Question: I have simple RMarkdown document:
'''
---
output:
word_document: default
html_document: default
---
'''{r,engine='tikz', fig.ext = 'png'}
egin{tikzpicture}
\path (0,0) node
(x) {Hello World!}
(3,1) node<URL> {$\int_1^2 x \mathrm d x$};
\draw[->,blue]
(x) -- (y);
\draw[->,red]
(x) -| node[near start,below] {label} (y);
\draw[->,orange] (x) .. controls +(up:1cm) and +(left:1cm) .. node[above,sloped] {label} (y);
\end{tikzpicture}
'''
'''
It is example <URL>.
HTML output is great if I change ''png'' to ''svg'':
<URL>
It produces circle and rectangle with 'tikz' engine.
But the resulting image looks ugly and pixelated in DOCX even with 100% zoom:

I tried to change 'fig.width', 'dpi', 'out.width' but did not get positive results.
The best result for me would me the following: get high resolution image with dimensions as specified in TikZ code.
Is it possible to increase resolution of image inserted to Word document from TikZ?
Update 1 : the proposed solution by @CL with set <URL> does not work.
Update 2 : the proposed by @tarleb solution with '{r,engine='tikz', engine.opts = list(convert.opts = '-density 800 -resize 800x800'), fig.ext = 'png'}':
'''
---
output:
word_document: default
html_document: default
---
'''{r,engine='tikz', engine.opts = list(convert.opts = '-density 800 -resize 800x800'), fig.ext = 'png'}
egin{tikzpicture}
\path (0,0) node
(x) {Hello World!}
(3,1) node<URL> {$\int_1^2 x \mathrm d x$};
\draw[->,blue]
(x) -- (y);
\draw[->,red]
(x) -| node[near start,below] {label} (y);
\draw[->,orange] (x) .. controls +(up:1cm) and +(left:1cm) .. node[above,sloped] {label} (y);
\end{tikzpicture}
'''
'''
ends in error:
'''
sh: -density 800 -resize 800x800: command not found
Quitting from lines 8-18 (tikz-sizing.Rmd)
Error in engine(options) :
Failed to compile tikz-sizing_files/figure-docx/unnamed-chunk-1-1.pdf to tikz-sizing_files/figure-docx/unnamed-chunk-1-1.png
Calls: <Anonymous> ... process_group.block -> call_block -> block_exec -> in_dir -> engine
Execution halted
'''
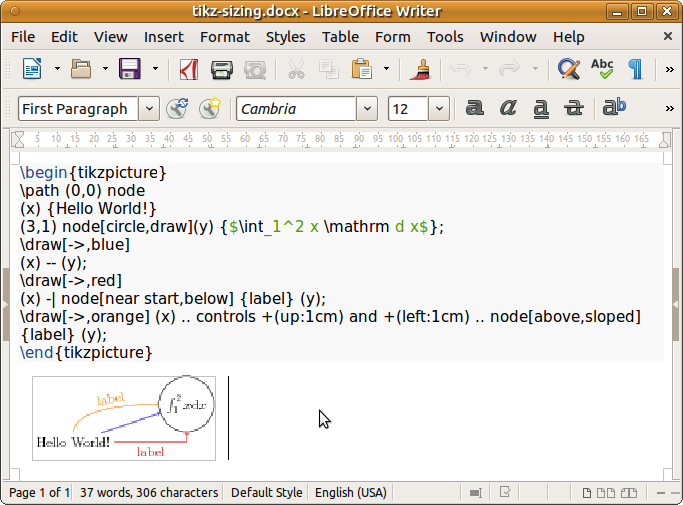
Answer: The issue comes from the way TiZ images are created and converted. Knitr first compiles the code into a PDF file via pdflatex (or luatex/XeLaTeX). The resulting PDF is then converted to PNG via ImageMagick's 'convert'. The PDF contains a vector graphic, while PNG is a pixel-oriented bitmap format; quality of the resulting PNG is limited only by the sampling rate used by the converter. The default used by ImageMagick is 72 dpi, cranking it up to a large value (like 300) will give better results for small images.
R Markdown allows to control the PDF - PNG conversion via the 'engine.opts' setting:
'''
{r, engine='tikz', engine.opts = list( convert = 'convert', convert.opts = '-density 300'), fig.ext = 'png'}
'''
This tells ImageMagick to use a higher sampling rate / pixel density. A value like 300 should be enough, higher values will improve image quality at the cost of greater file sizes.